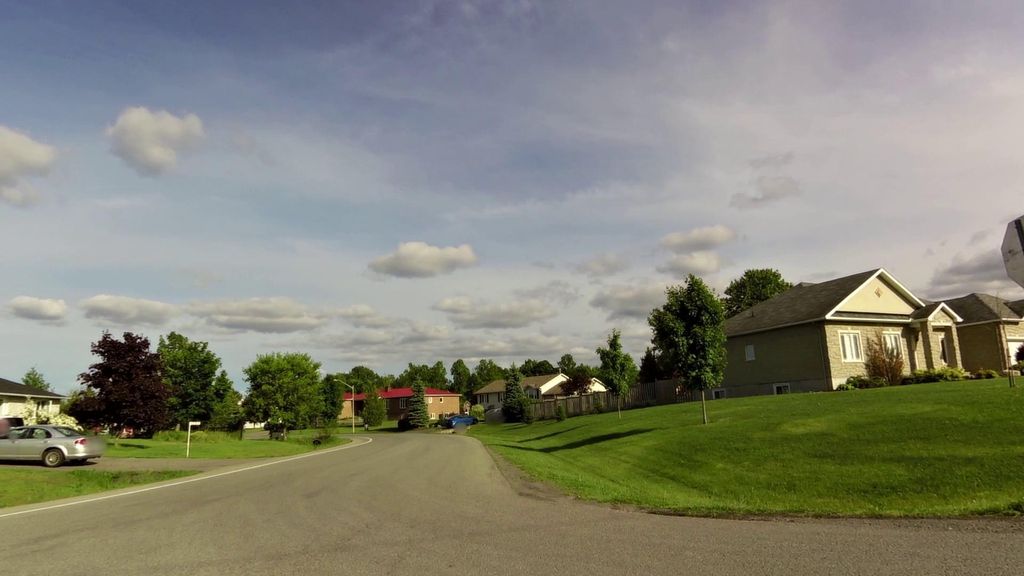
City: ottawa-gatineau